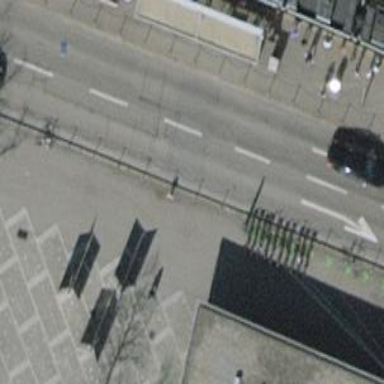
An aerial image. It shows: Bicycle rental service.